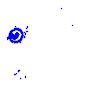
Particle: proton